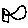
Label: fish